Interaction volume radius: 5 \u00c5
Interaction volume height: 25 \u00c5
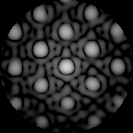
Disorder parameter: 0.1306